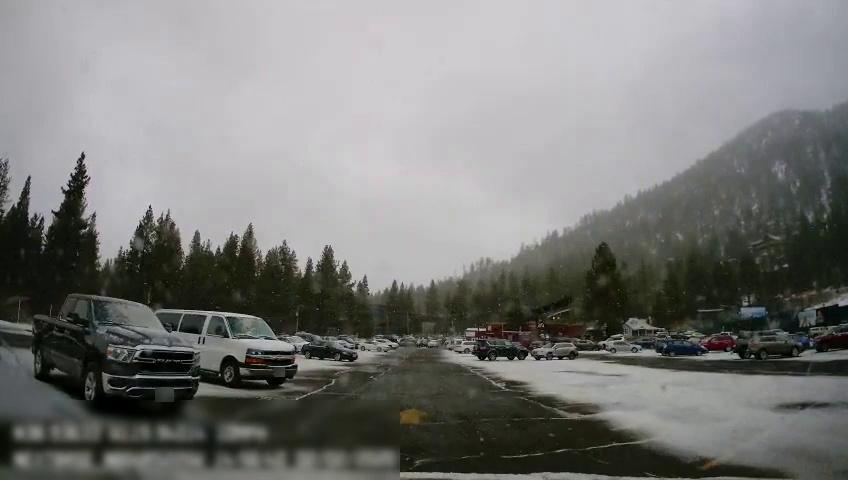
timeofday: Day
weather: Snowy
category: Vehicles | SUV
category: Vehicles | SUV
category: Vehicles | Car
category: Vehicles | SUV
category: Vehicles | Car
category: Vehicles | Car
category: Vehicles | Car
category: Vehicles | SUV
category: Vehicles | Van
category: Vehicles | Truck
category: Vehicles | Car
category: Vehicles | Car
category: Vehicles | Car
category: Vehicles | Car
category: Vehicles | Car
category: Vehicles | SUV
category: Vehicles | Truck
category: Vehicles | Car
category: Drivable Space